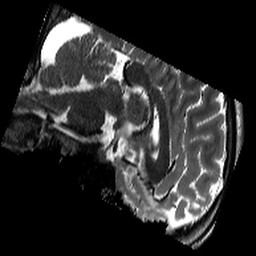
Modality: T2w
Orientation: sagittal